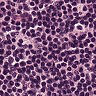
Metastatic tissue present: no